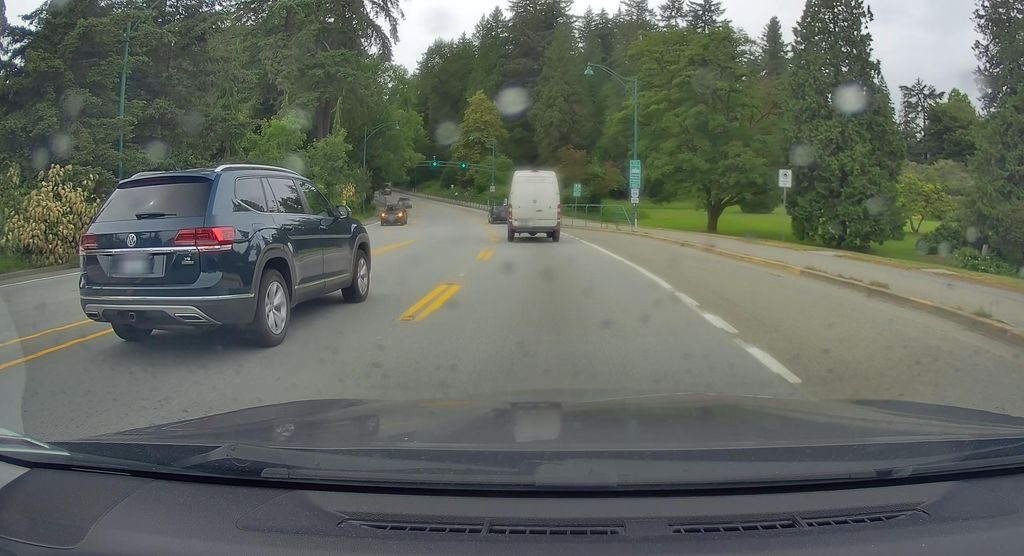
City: vancouver